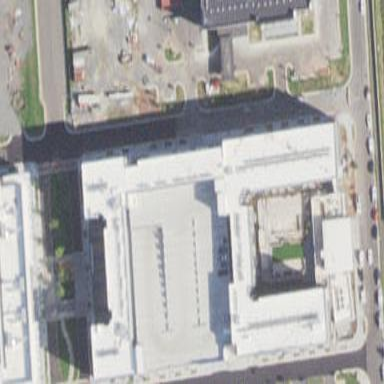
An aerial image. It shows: Multi-storey parking building.